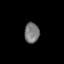
Tissue: skin
Cell type: Epithelial cells
Senescence score: 0.2836
Nuclear area (px): 295
Mean DAPI intensity: 120.922